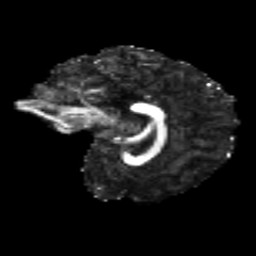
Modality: FA
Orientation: sagittal
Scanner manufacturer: siemens
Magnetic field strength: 3 T
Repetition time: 4.16 s
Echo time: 0.0806 s